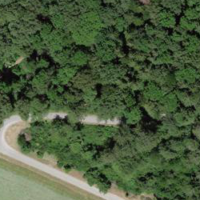
EUNIS habitat code: 44
Species observed at this site:
Lamium galeobdolon